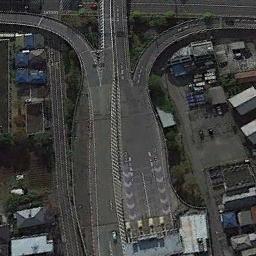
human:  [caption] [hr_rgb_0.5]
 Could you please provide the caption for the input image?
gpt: Many buildings of different shapes and sizes are beside the overpass .

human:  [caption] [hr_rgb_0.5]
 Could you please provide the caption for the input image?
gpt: The overpass is next to some houses .

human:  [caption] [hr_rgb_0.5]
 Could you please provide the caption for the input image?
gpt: The overpass is over the roads in the city .

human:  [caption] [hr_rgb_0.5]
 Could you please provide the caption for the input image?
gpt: There are several overpasses here .

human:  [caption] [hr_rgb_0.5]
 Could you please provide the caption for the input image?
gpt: There are some buildings and green trees beside the overpass .